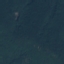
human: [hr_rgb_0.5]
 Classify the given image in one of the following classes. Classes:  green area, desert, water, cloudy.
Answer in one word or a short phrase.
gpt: green area